Question: I am trying to make a multi-table query that I am not quite sure how to do properly. I have User, Message, Thread, and Project.
A User is associated with Message/Thread/Project as either the Creator or as it being 'shared' with them.
A Message is contained within a Thread (associated by message.thread_id and thread.id), and a Thread is contained within a Project (associated by thread.project_id and project_id).
I would like to create a query where given a User.id value, it will return all messages that the user has access to, as well as the Thread and Project name that that message is under, both as Creator or 'Shared'. I use a table to handle the 'shares'. The rough diagram is: <URL>

There are more columns in each, but I left them out for simplicity.
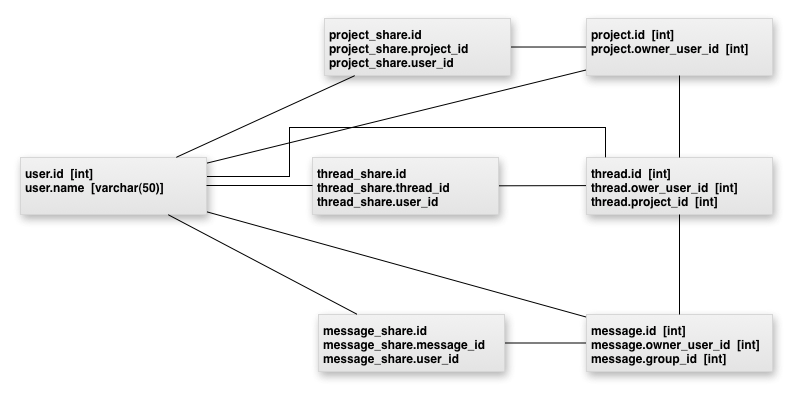
Answer: I've made some assumptions on column names for message, project_name and thread_name as they are not included in the diagram.
'''
/* Get messages where user is creator */
select u.name, m.message, p.project_name, t.thread_name
from user u
inner join message m
on u.id = m.owner_user_id
inner join thread t
on m.group_id = t.id
inner join project p
on t.project_id = p.id
where u.id = @YourUserID
union
/* Get messages where user has shared access */
select u.name, m.message, p.project_name, t.thread_name
from user u
inner join message_share ms
on u.id = ms.user_id
inner join message m
on ms.message_id = m.id
and m.owner_user_id <> @YourUserID
inner join thread t
on m.group_id = t.id
inner join project p
on t.project_id = p.id
where u.id = @YourUserID
'''